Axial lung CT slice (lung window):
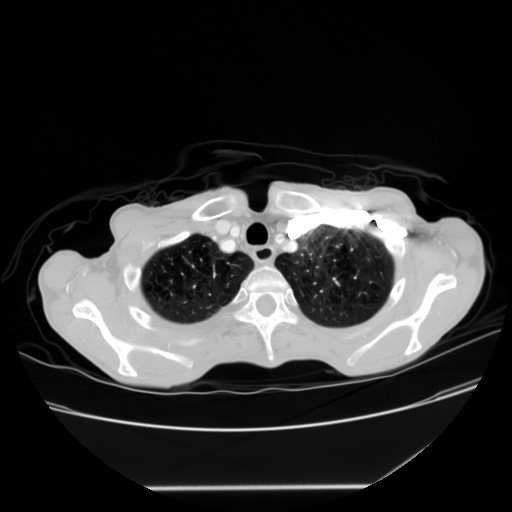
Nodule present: no